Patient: sex M, age 57
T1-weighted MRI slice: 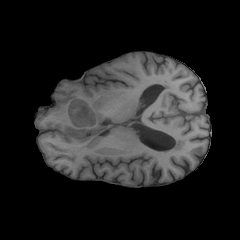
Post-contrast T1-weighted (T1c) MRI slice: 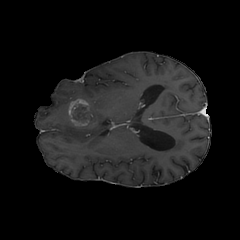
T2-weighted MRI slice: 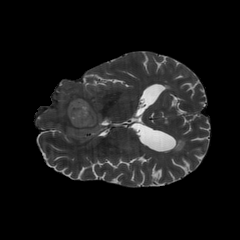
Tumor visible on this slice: yes
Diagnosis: Glioblastoma, IDH-wildtype
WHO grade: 4